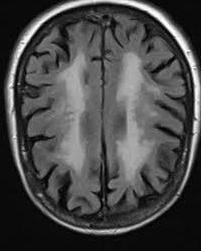
Label: notumor